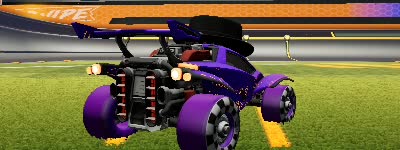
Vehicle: octane